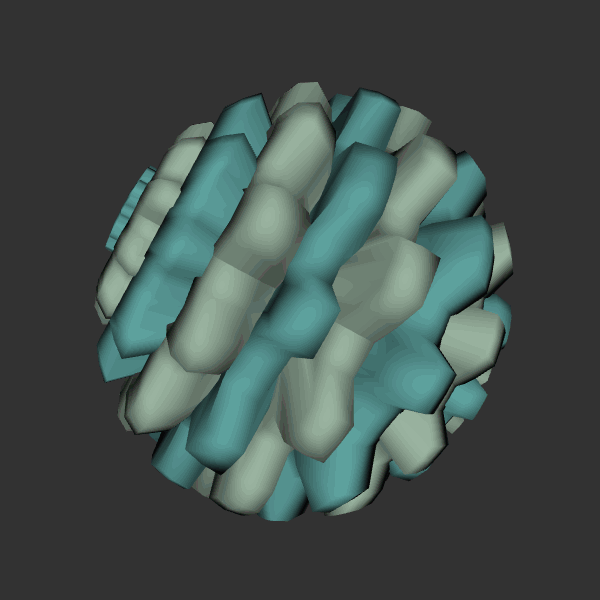
Background: dark